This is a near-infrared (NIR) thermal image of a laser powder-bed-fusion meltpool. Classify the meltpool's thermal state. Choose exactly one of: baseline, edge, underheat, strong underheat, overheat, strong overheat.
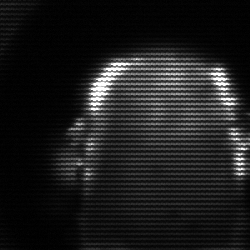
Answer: baseline